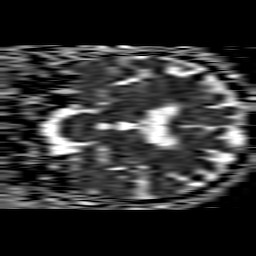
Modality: ADC
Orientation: coronal
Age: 79
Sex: male
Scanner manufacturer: philips
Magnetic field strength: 1.5 T
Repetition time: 3.818 s
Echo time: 0.09719 s